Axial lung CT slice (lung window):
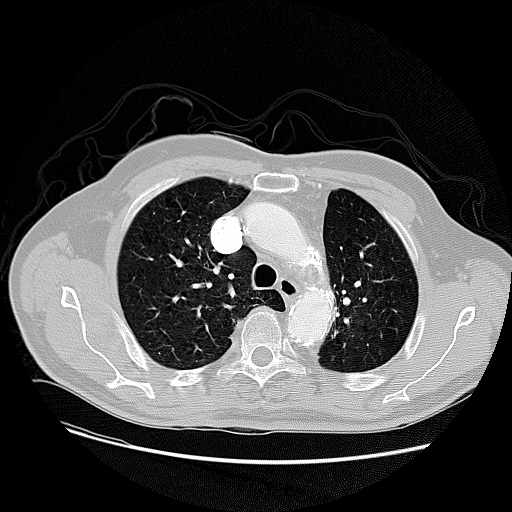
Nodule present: no